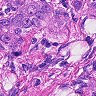
Metastatic tissue present: yes